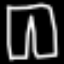
Label: pants